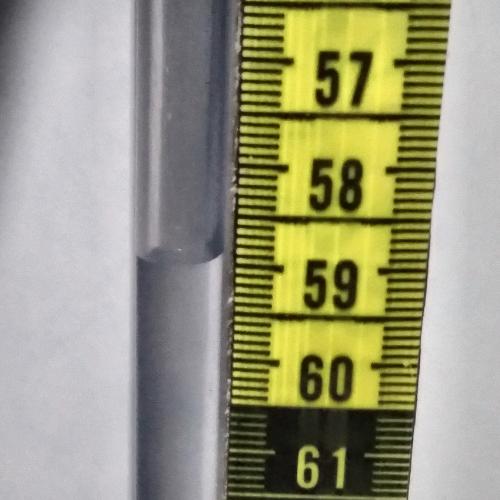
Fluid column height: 58.9 cm